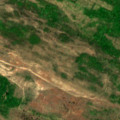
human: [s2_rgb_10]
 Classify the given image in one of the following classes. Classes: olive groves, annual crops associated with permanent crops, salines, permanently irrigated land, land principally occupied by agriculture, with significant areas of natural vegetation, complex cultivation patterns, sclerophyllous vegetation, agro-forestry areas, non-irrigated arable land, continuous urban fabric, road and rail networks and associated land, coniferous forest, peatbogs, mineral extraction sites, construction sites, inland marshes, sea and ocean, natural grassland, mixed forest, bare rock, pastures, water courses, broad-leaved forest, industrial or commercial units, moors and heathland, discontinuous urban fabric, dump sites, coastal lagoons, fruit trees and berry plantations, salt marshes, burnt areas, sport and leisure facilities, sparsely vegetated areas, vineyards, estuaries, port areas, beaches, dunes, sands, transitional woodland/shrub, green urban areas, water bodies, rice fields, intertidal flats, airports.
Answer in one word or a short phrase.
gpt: broad-leaved forest, natural grassland, transitional woodland/shrub